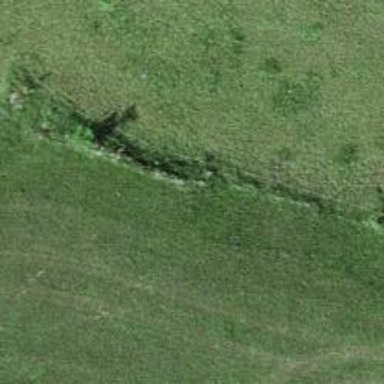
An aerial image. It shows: Dry stone wall barrier.